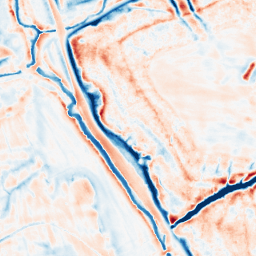
Category: edge_preserving
Decomposition family: bilateral
Decomposition parameters: d: 21
sigma_color: 100
sigma_space: 50
Upsampling method: bilinear
Upsampling parameters: scale: 4
Upsampling scale: 4